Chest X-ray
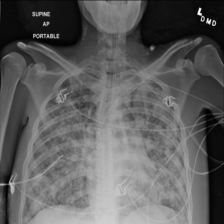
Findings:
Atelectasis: negative
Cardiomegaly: negative
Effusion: negative
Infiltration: negative
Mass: negative
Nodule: negative
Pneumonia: negative
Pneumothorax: negative
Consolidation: negative
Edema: negative
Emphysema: negative
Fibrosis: negative
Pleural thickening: negative
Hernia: negative